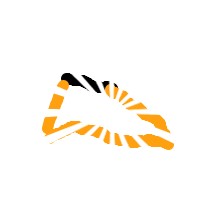
Shape: trapezoid